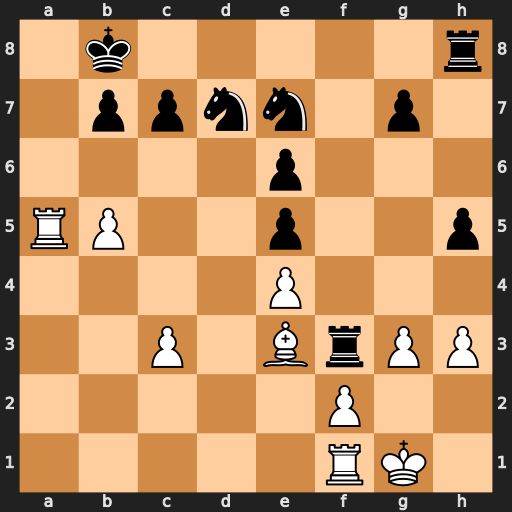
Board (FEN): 1k5r/1ppnn1p1/4p3/RP2p2p/4P3/2P1BrPP/5P2/5RK1
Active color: w
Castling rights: -
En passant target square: -
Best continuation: Rfa1 Kc8 Ra8+ Nb8 Ba7